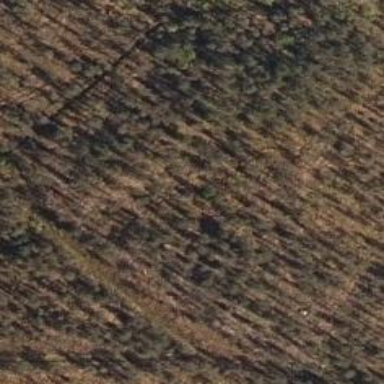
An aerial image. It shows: Needle-leaved woodland.